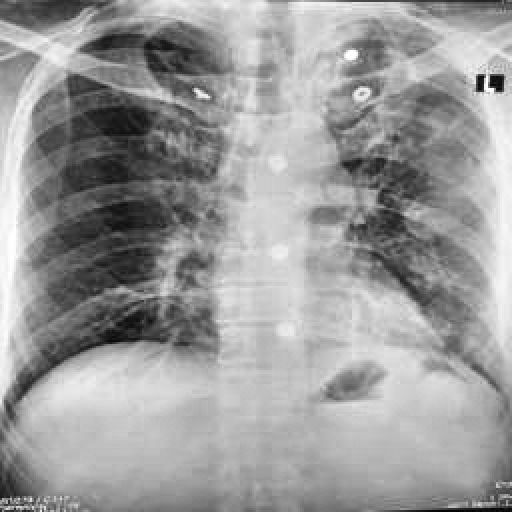
Finding: TUBERCULOSIS